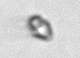
Label: Heterocapsa_rotundata